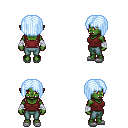
a pixel art fantasy rpg character, female body template, orc, green skin, maroon pirate shirt, teal pants, white cyan pageboy hairstyle, white cloth bandages, white slippers, four views (front, back, left, right), 2x2 character sprite sheet, small pixel art, hard edges, no anti-aliasing